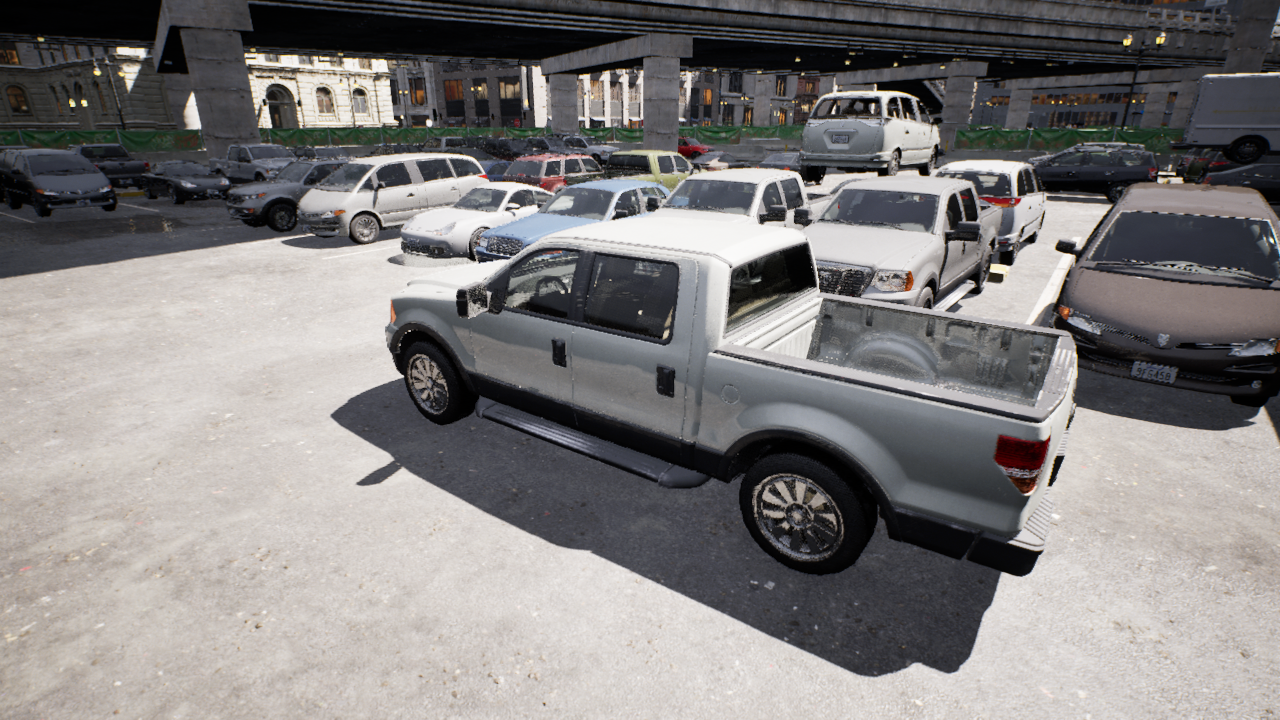
Venue: arterial
Lighting: clear day
Vehicle rig: pickup